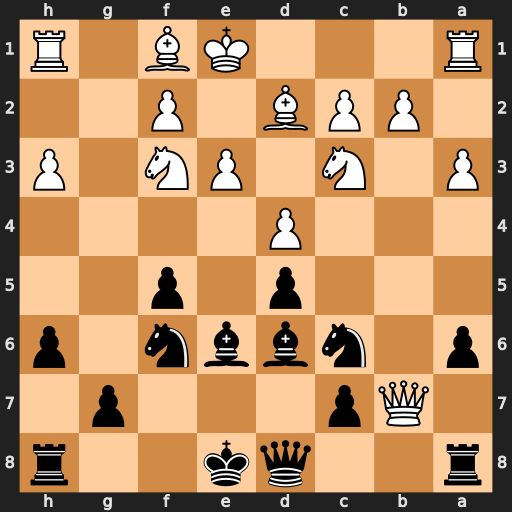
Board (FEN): r2qk2r/1Qp3p1/p1nbbn1p/3p1p2/3P4/P1N1PN1P/1PPB1P2/R3KB1R
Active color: b
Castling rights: KQkq
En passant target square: -
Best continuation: Na5 Qxa8 Qxa8